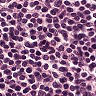
Metastatic tissue present: no